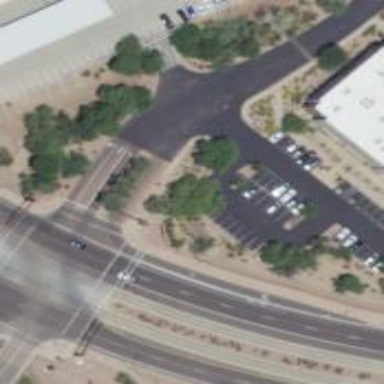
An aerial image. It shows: Solid stop line on the road.